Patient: sex F, age 71
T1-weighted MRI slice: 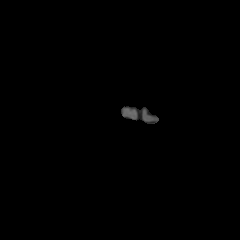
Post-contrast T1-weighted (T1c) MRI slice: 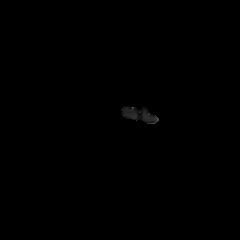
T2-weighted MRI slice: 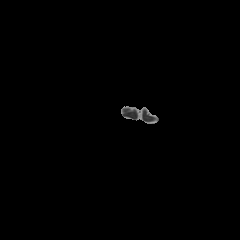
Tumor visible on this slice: no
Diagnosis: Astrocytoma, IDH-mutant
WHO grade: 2